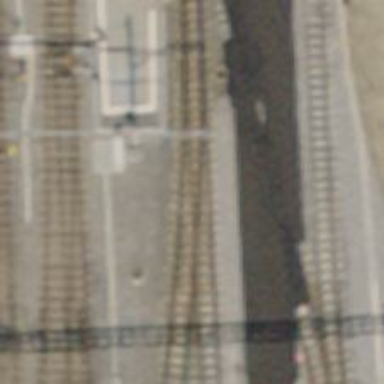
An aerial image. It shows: Narrow gauge railway with electrified contact lines.